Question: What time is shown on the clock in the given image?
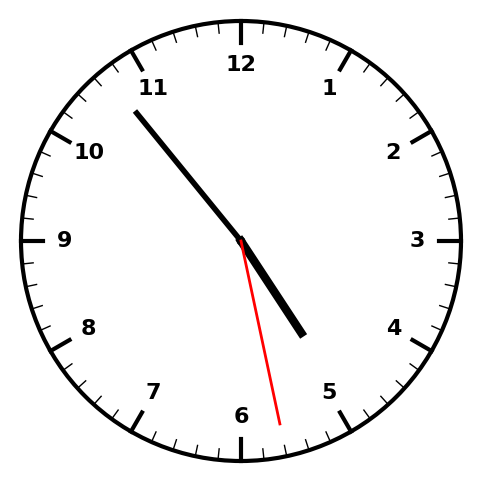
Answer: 04:53:28